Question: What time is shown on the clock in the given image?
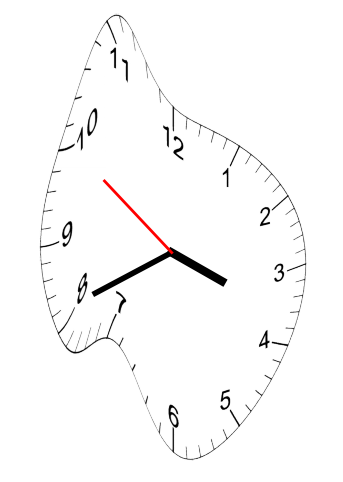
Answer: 03:40:50